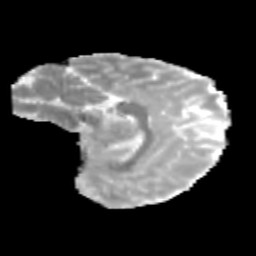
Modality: MD
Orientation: sagittal
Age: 9
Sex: male
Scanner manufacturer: siemens
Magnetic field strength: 3 T
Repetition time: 3.8 s
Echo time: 0.07 s